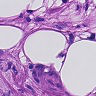
Metastatic tissue present: yes